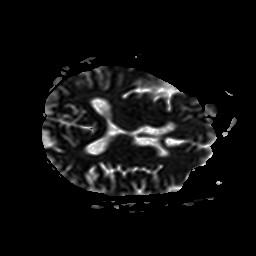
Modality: ADC
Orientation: axial
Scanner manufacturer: philips
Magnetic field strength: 1.5 T
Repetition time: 3.107 s
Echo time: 0.06241 s